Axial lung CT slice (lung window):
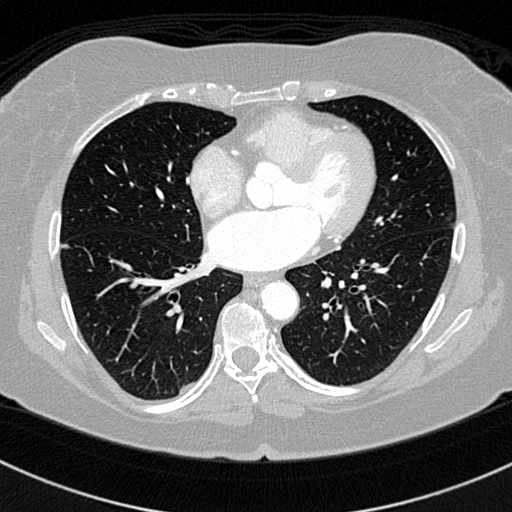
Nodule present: no